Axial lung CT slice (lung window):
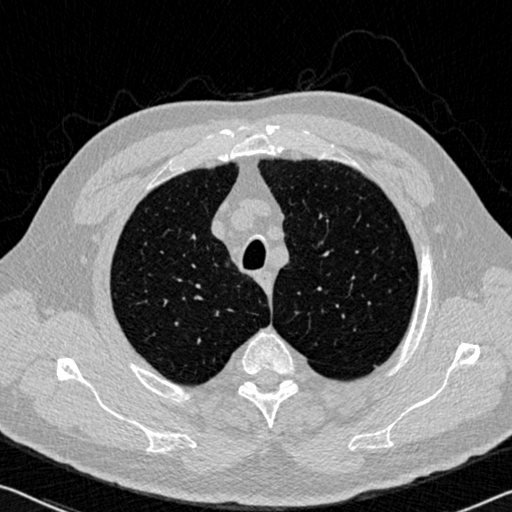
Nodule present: no